Question: I have searched about this a lot in google. But, i didn't get any clue.
Thanks to you all in advance.
i have a html source in my datatable column.when it binds with my gridview, i need to show that html output in my gridview column. Is that Possible

'''
protected void Page_Load(object sender, EventArgs e)
{
DataTable dtEmployees = new DataTable();
dtEmployees.Columns.Add(new DataColumn("FirstName", typeof(System.String)));
dtEmployees.Columns.Add(new DataColumn("LastName", typeof(System.String)));
dtEmployees.Columns.Add(new DataColumn("HomePhone", typeof(System.String)));
dtEmployees.Columns.Add(new DataColumn("CellPhone", typeof(System.String)));
dtEmployees.Columns.Add(new DataColumn("Address", typeof(System.String)));
DataRow drEmpDetail = dtEmployees.NewRow();
drEmpDetail["FirstName"] = "Tony";
drEmpDetail["LastName"] = "Greg";
drEmpDetail["HomePhone"] = "<PHONE>";
drEmpDetail["CellPhone"] = "<PHONE>";
drEmpDetail["Address"] = "Lane 1 Suite # 2 &lt;br&gt;";
}
'''
Just for example,In the Address column i have given html tag for the "break tag".But in the output it just displays like a string, the result is not as expected.
I don't want to use the Template field instead of BoundField.
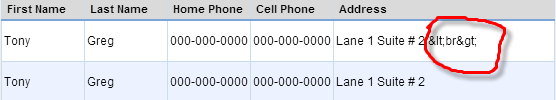
Answer: Try using - 'HttpUtility.HtmlDecode("Lane 1 Suite # 2 <br>")'
The markup will be,
'''
<asp:TemplateField HeaderText="Address">
<ItemTemplate>
<%# HttpUtility.HtmlDecode(Eval("Address").ToString()) %>
</ItemTemplate>
</asp:TemplateField>
'''
Ref : <URL>